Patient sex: M
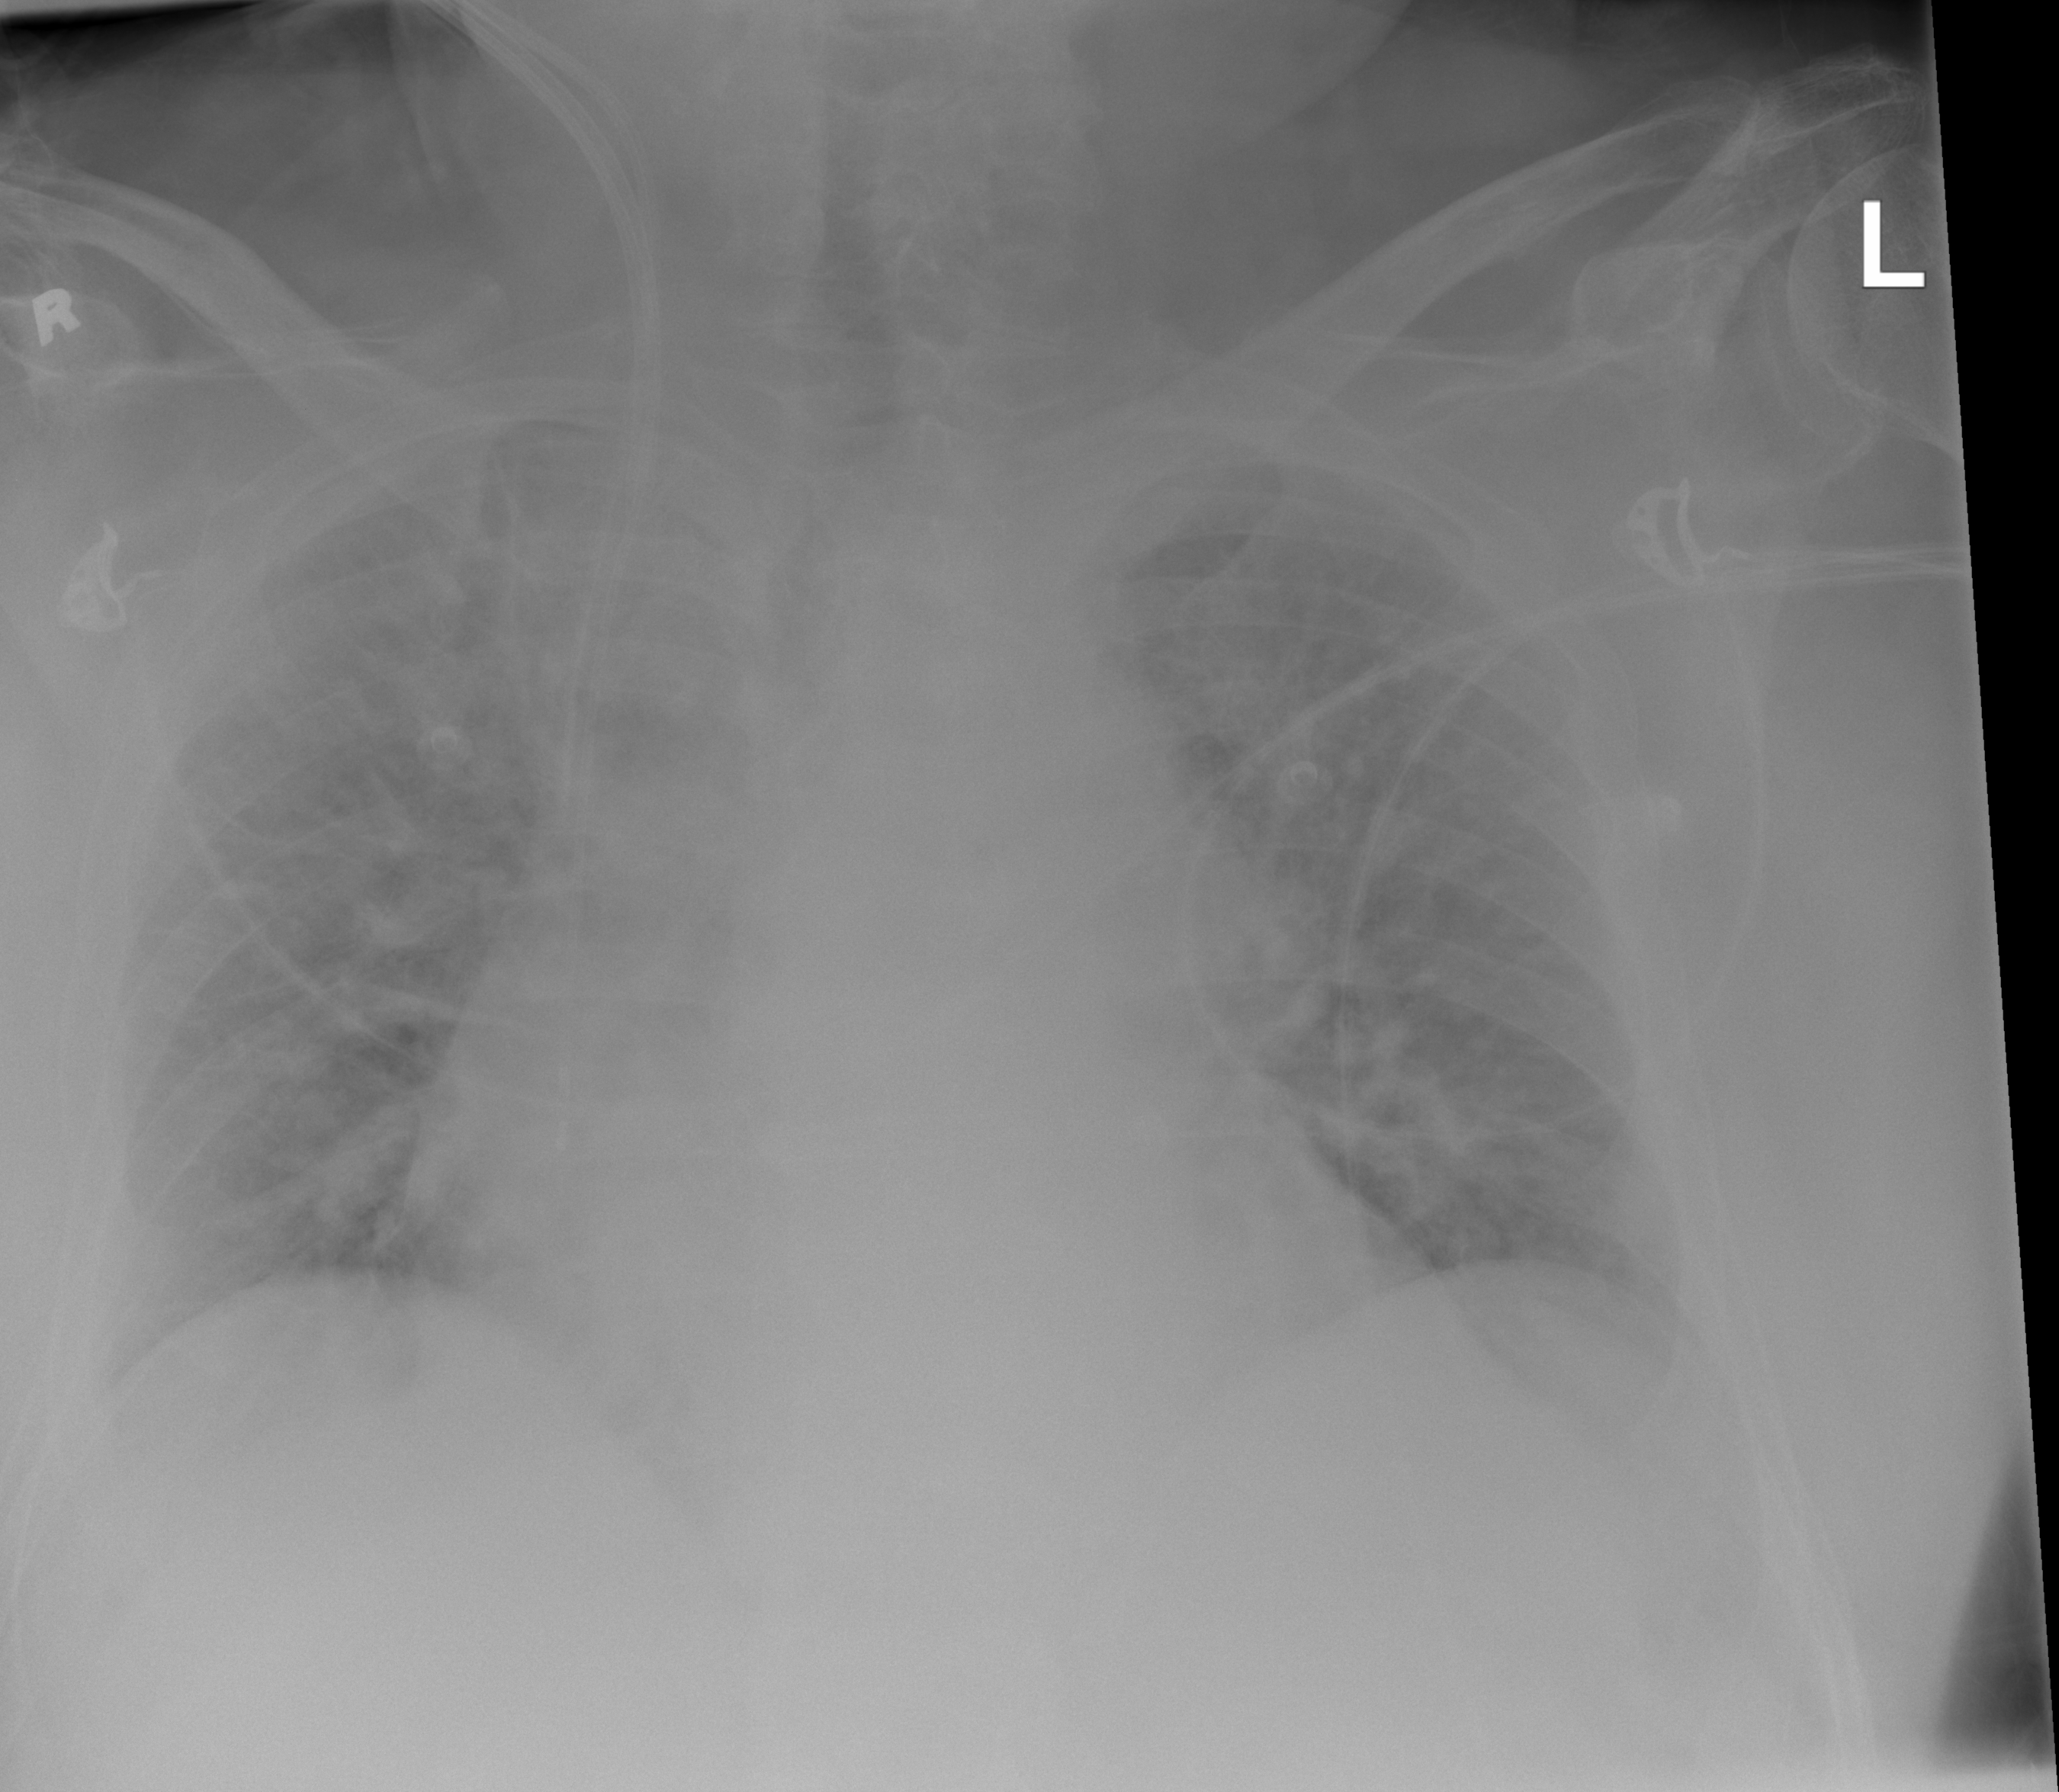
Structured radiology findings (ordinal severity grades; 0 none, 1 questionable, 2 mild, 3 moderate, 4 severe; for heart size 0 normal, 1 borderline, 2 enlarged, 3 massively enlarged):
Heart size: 2
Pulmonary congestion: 2
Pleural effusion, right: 2
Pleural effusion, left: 2
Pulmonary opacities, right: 0
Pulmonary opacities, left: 0
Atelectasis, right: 0
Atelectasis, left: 0